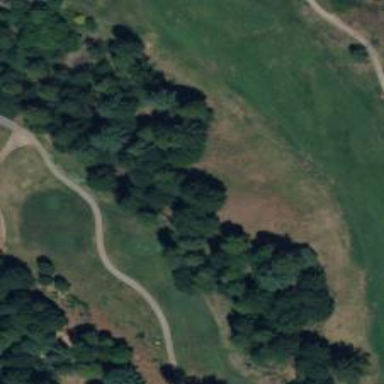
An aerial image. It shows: Golf rough area.